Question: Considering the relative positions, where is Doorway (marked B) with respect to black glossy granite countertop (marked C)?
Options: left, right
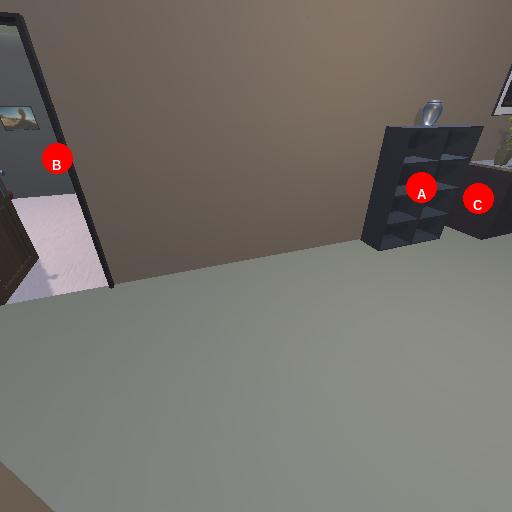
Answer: left